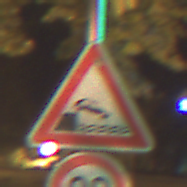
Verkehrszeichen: Ufer
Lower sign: Geschwindigkeit90
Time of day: Night
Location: Outdoor (Urban)
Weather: PartlyCloudy
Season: NotSpecified
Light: Artificial